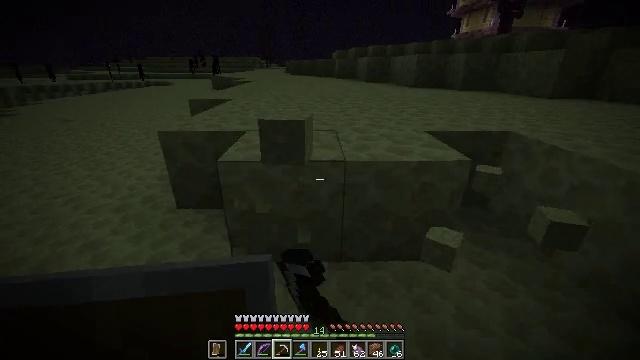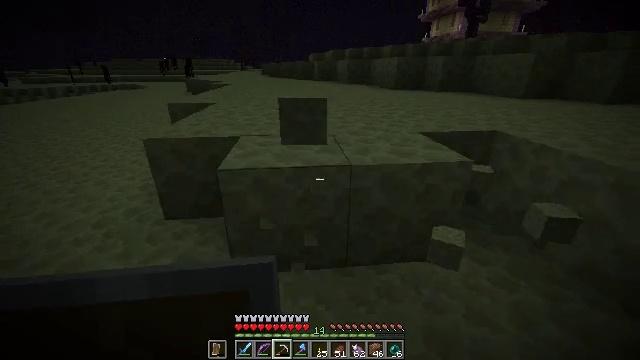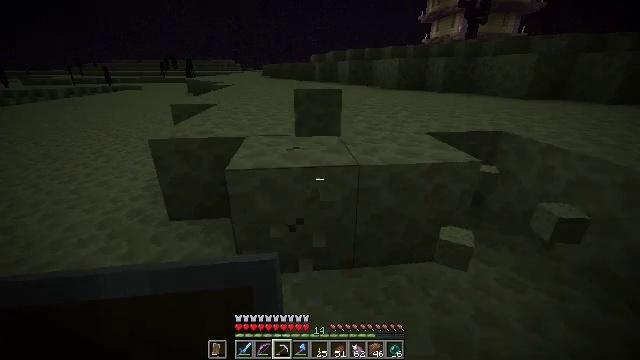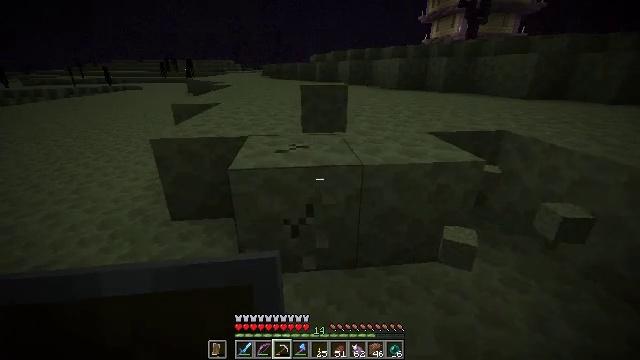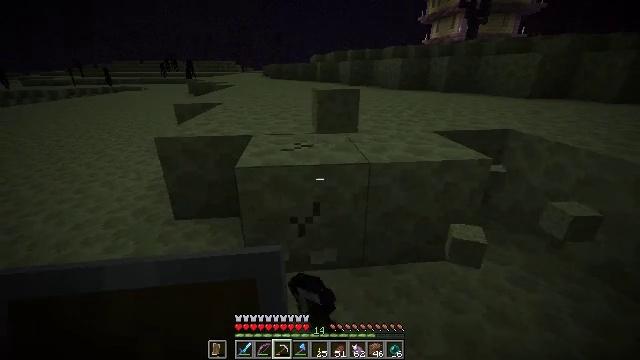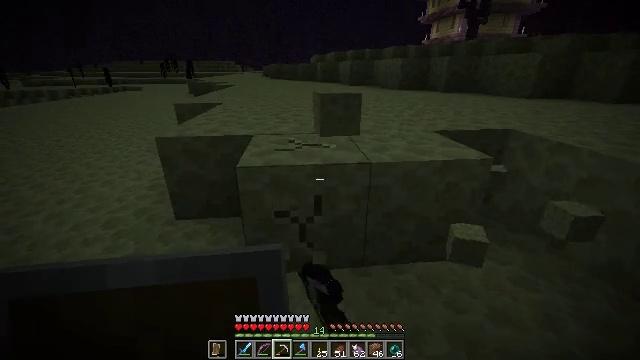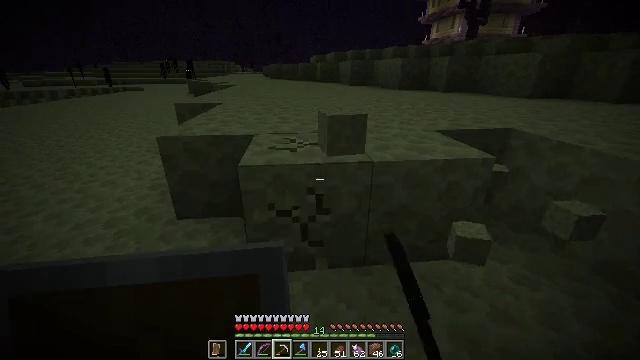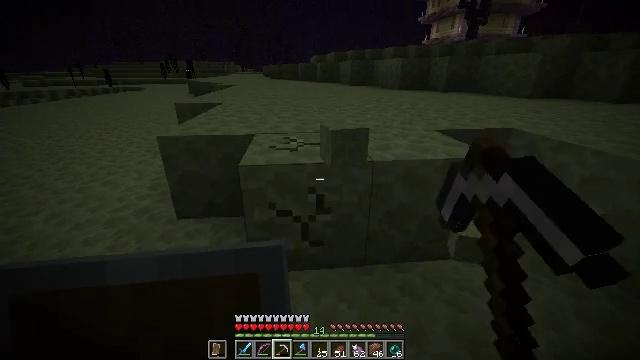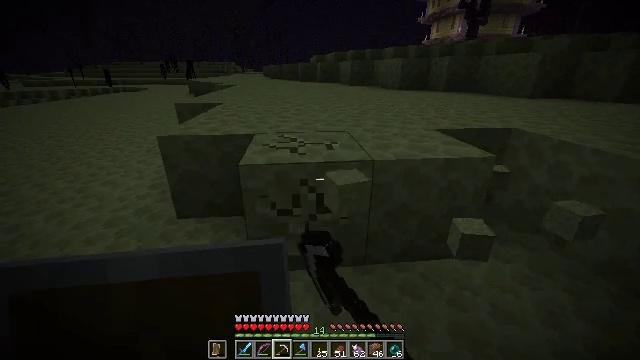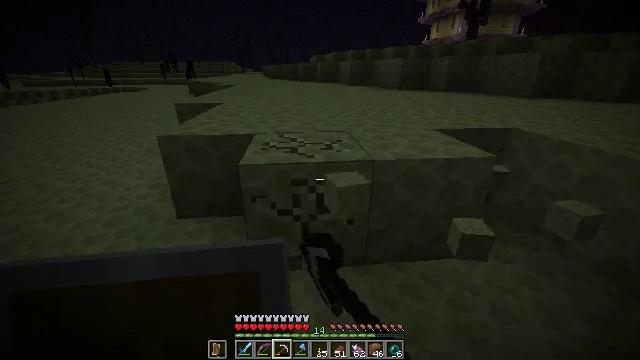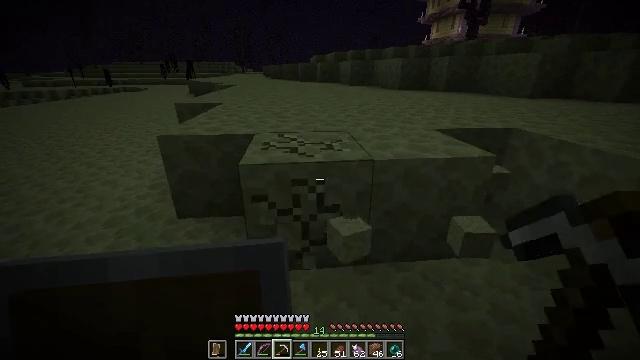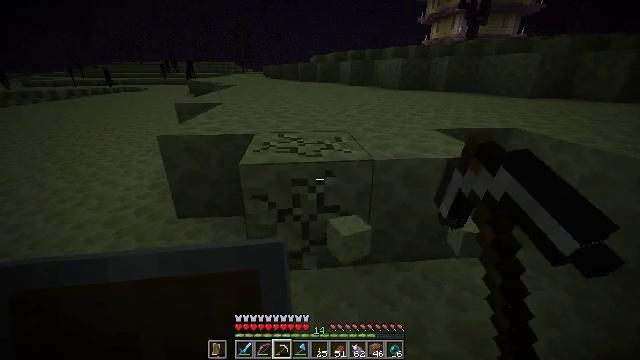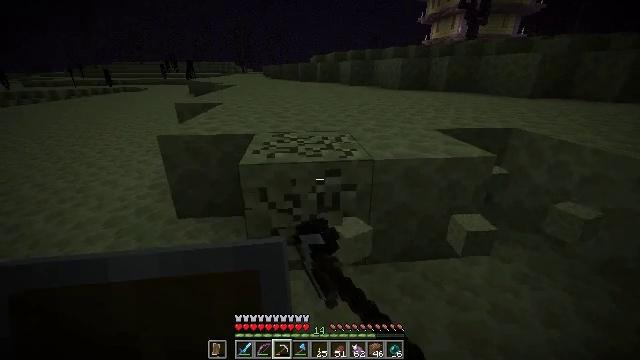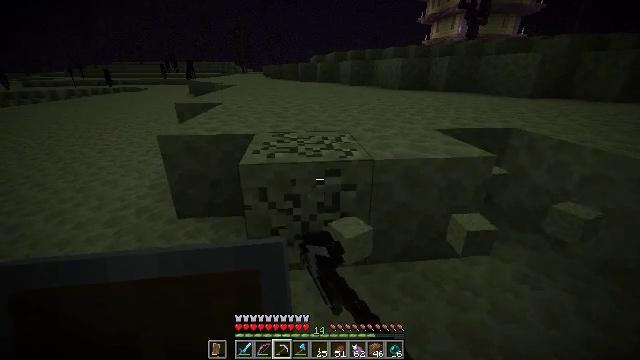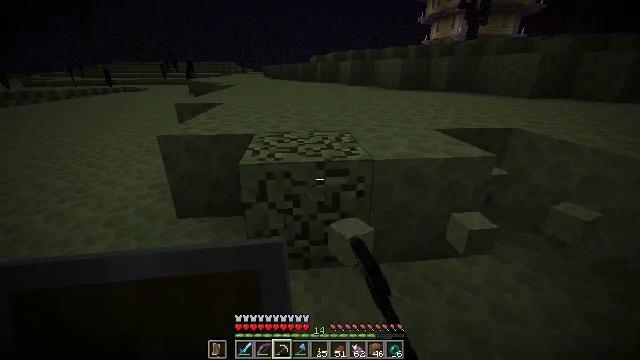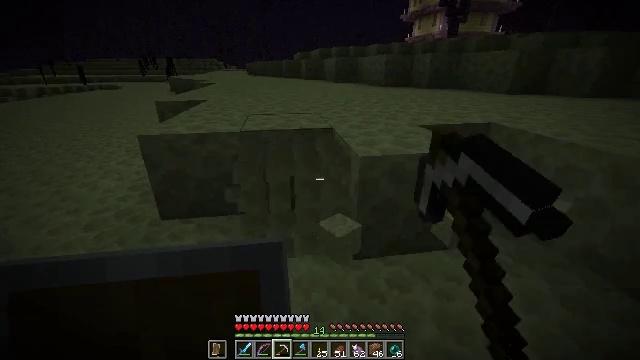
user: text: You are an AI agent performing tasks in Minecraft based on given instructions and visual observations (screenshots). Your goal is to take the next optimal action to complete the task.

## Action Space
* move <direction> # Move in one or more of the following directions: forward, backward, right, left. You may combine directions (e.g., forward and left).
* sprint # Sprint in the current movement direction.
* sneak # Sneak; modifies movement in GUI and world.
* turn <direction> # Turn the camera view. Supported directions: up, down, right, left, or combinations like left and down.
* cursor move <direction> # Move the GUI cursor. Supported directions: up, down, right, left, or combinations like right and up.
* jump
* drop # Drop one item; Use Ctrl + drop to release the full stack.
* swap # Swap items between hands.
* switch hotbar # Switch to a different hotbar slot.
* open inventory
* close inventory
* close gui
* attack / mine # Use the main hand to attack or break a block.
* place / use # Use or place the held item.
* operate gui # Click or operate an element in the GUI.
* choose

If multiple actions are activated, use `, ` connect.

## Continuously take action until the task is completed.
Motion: motion action
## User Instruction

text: Collect end stone for your base.
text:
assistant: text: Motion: turn right, attack / mine
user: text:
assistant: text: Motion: attack / mine
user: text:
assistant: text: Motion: attack / mine
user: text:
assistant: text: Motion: attack / mine
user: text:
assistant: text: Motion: attack / mine
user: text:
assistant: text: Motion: attack / mine
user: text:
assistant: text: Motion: attack / mine
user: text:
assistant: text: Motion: attack / mine
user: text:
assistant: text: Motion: attack / mine
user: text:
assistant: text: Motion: attack / mine
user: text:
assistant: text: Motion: attack / mine
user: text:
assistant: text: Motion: attack / mine
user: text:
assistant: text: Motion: attack / mine
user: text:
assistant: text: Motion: attack / mine
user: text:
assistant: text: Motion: turn right, attack / mine
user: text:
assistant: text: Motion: turn right, attack / mine
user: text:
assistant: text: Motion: attack / mine
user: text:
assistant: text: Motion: attack / mine
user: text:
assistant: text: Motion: turn right, attack / mine
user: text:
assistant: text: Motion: move forward, attack / mine
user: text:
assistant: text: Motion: move forward, attack / mine
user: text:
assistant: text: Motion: move forward, attack / mine
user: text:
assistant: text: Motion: move forward, attack / mine
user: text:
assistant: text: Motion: move forward, attack / mine
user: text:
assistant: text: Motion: move forward, attack / mine
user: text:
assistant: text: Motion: attack / mine
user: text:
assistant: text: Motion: attack / mine
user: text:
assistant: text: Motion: attack / mine
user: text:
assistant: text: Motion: move right, attack / mine
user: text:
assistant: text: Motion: move right, attack / mine